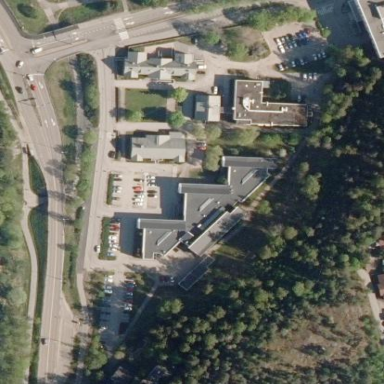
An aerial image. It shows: Hospital building.